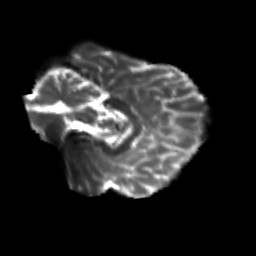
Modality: T2w
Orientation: sagittal
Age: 29
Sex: male
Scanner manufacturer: siemens
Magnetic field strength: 3 T
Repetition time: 3.5 s
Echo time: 0.113 s